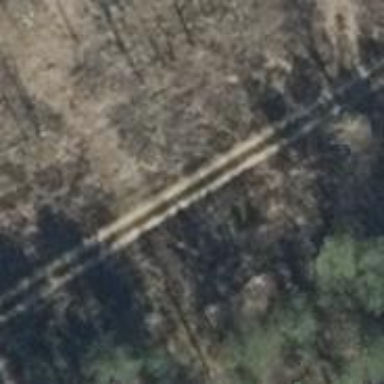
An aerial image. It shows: Track road with grade4 tracktype.